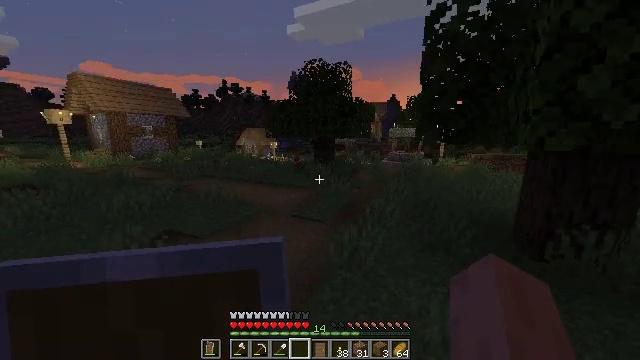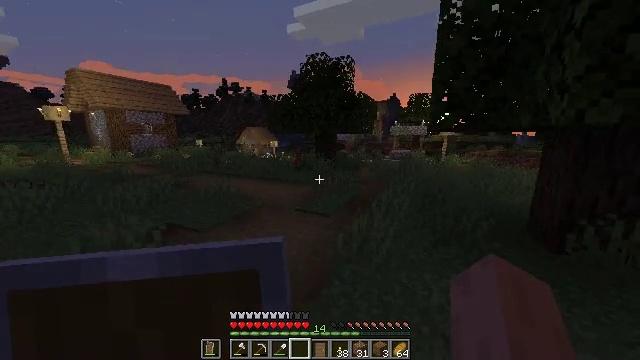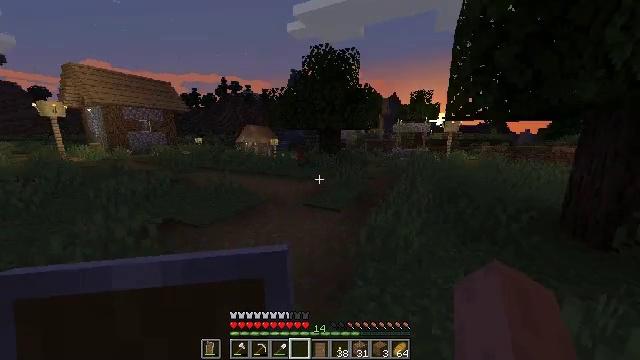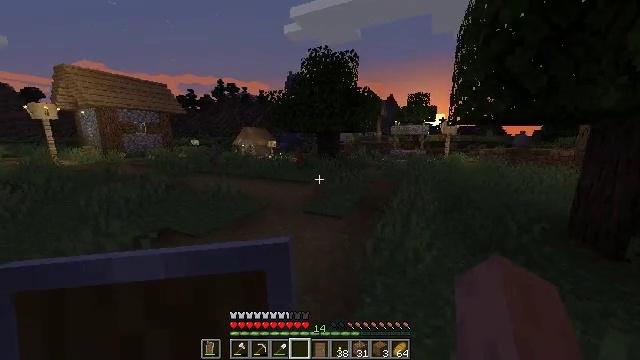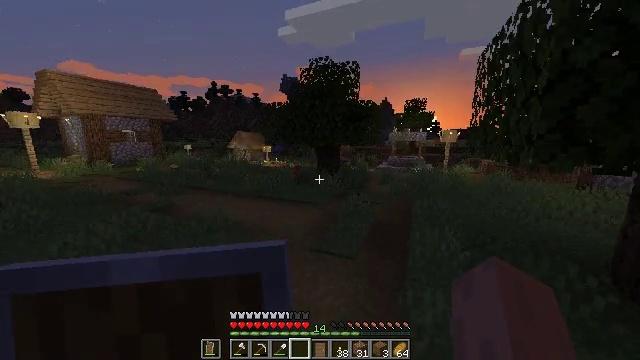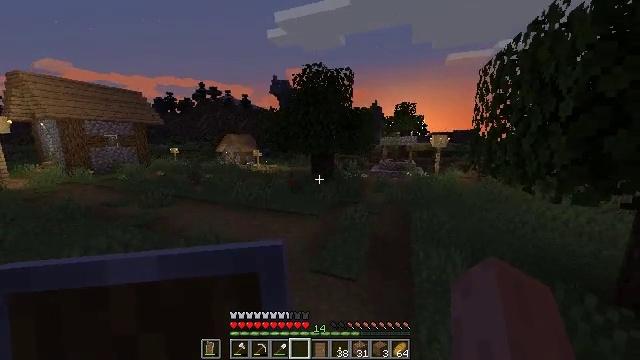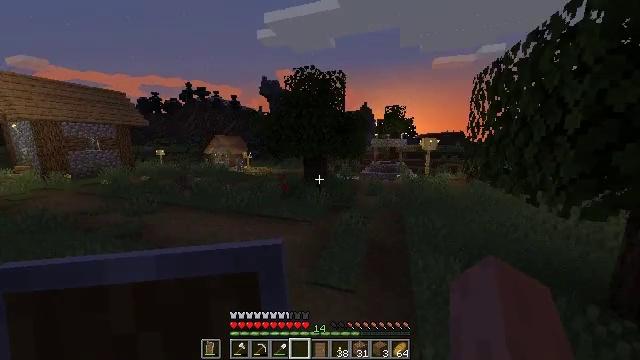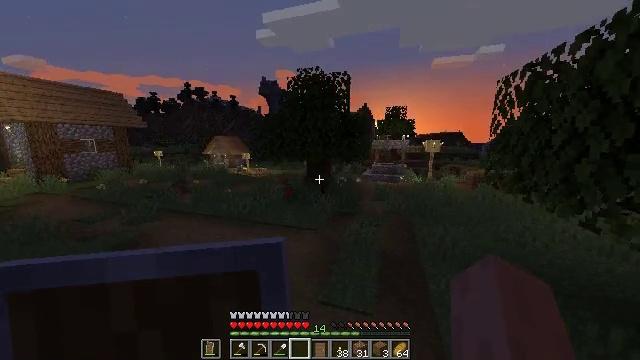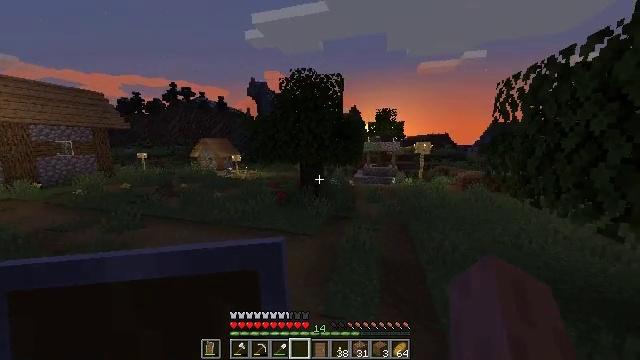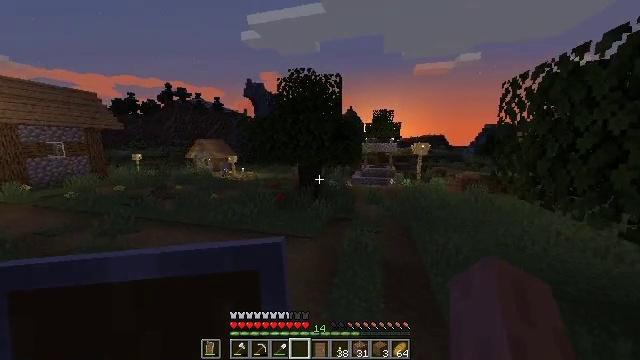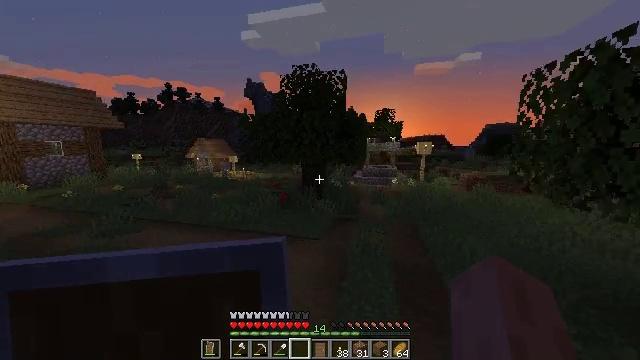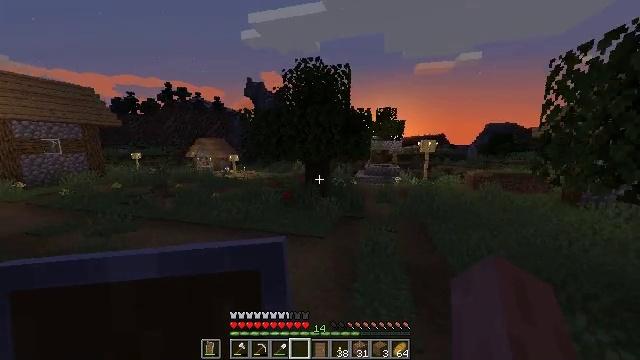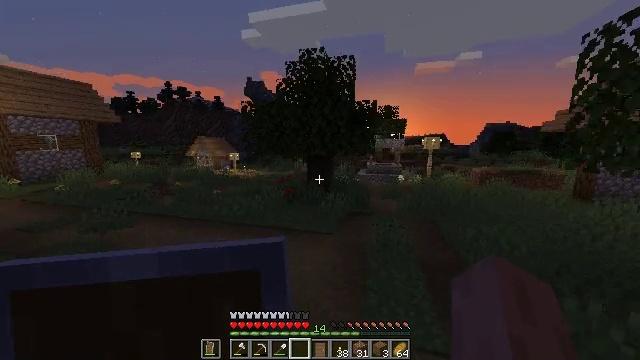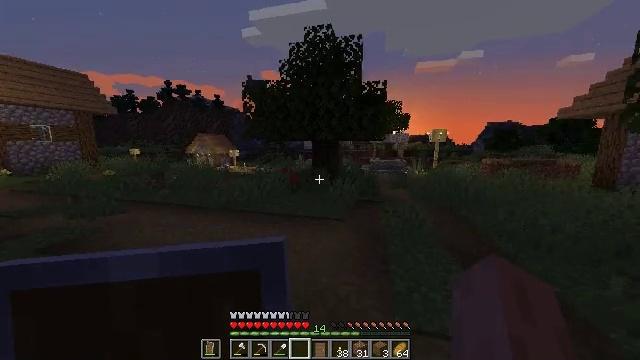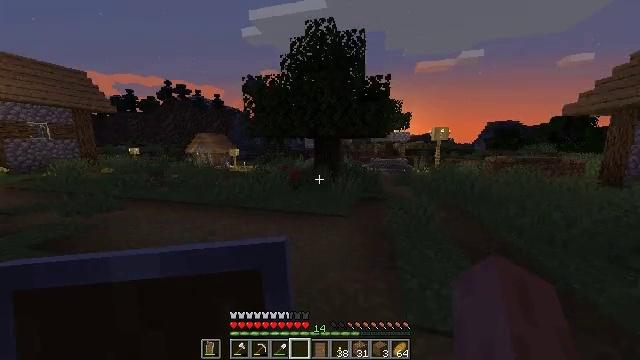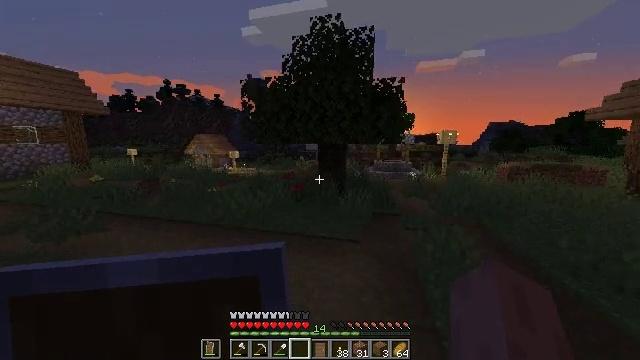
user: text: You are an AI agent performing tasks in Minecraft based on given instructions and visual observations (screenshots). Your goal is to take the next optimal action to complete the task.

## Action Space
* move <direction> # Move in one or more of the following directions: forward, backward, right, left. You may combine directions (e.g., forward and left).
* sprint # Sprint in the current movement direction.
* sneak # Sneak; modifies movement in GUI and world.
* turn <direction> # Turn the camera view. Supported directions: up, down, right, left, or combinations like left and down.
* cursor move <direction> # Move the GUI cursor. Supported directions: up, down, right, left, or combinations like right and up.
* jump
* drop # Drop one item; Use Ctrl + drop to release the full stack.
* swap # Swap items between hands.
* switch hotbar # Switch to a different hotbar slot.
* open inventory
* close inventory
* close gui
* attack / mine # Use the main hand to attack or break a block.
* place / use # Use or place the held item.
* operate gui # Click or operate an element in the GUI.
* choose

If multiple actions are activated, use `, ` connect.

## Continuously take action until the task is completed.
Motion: motion action
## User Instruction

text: Mine the bell from its post.
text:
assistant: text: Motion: move forward and move left, sprint, jump
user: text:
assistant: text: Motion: move forward and move left, sprint, jump
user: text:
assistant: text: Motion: move forward and move left, sprint, jump
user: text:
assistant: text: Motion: move forward and move left, sprint, turn right, jump
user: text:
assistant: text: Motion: move forward and move left, sprint, turn right, jump
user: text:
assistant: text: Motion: move forward and move left, sprint, turn right, jump
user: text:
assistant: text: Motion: move forward and move left, sprint, jump
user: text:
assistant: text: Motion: move forward and move left, sprint, turn right, jump
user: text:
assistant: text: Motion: move forward, sprint, jump
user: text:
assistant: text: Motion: move forward, sprint, jump
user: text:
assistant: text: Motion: move forward, sprint, jump
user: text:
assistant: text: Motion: move forward, sprint, jump
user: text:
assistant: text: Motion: move forward, sprint, jump
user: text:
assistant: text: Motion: move forward, sprint, jump
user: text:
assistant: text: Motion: move forward, sprint, jump
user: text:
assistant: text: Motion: move forward, sprint, jump
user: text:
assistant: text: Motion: move forward, sprint, jump
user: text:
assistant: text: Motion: move forward, sprint, jump
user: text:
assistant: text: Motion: move forward and move left, sprint, jump
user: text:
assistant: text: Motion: move forward and move left, sprint, jump
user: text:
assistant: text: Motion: move forward and move left, sprint, jump
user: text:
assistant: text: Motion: move forward and move left, sprint, jump
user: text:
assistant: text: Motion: move forward and move left, sprint, jump
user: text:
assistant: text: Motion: move forward and move left, sprint, jump
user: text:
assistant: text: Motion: move forward and move left, sprint, jump
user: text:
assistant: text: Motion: move forward and move left, sprint
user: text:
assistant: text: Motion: move forward and move left, sprint
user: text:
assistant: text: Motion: move forward and move left, sprint
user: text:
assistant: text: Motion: move forward and move left, sprint
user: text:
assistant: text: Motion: move forward and move left, sprint